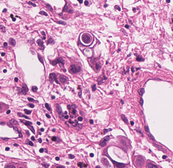
Tumor epithelial tissue: yes
Tumor-associated stroma tissue: yes
Normal tissue: no